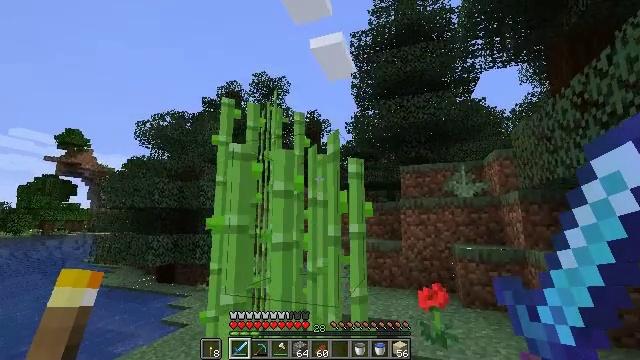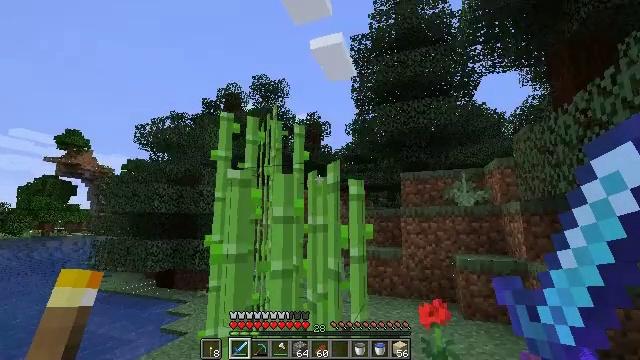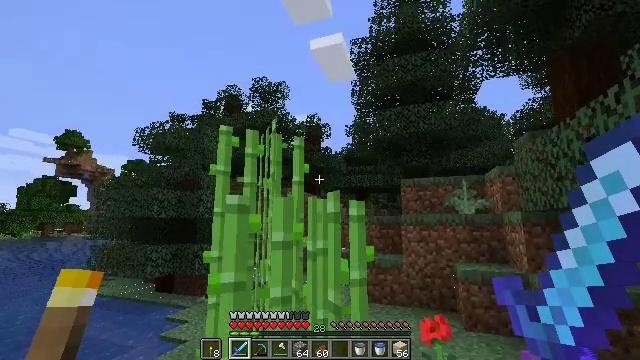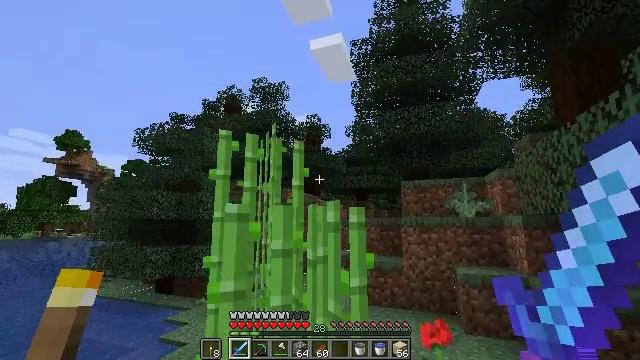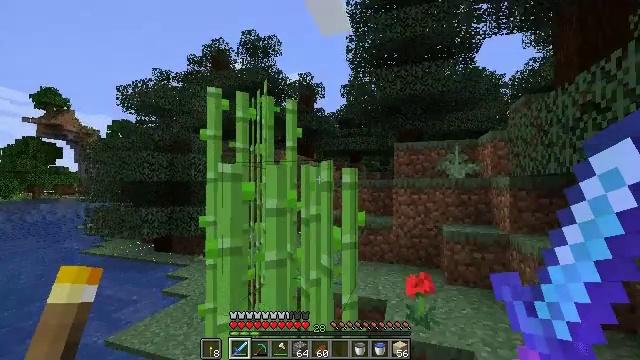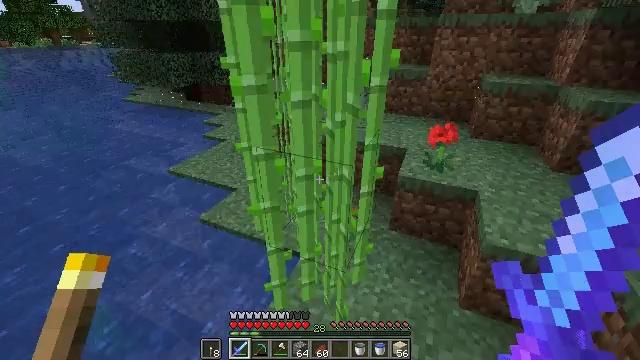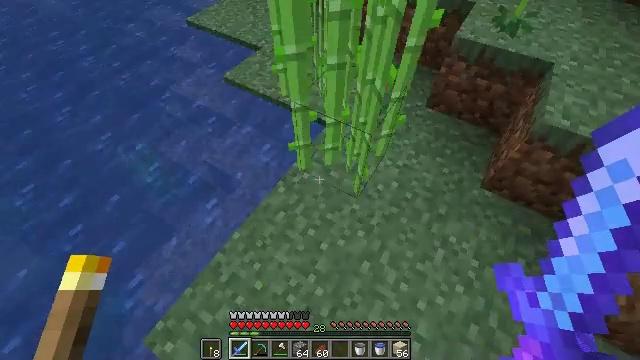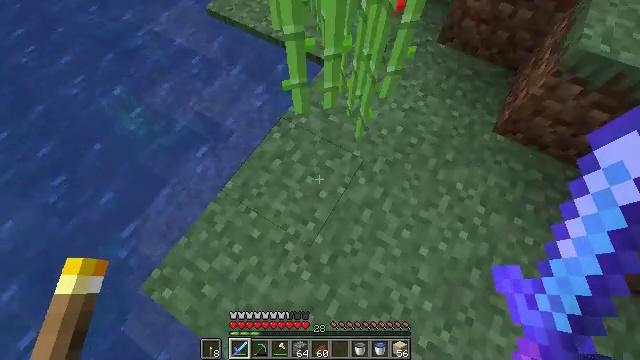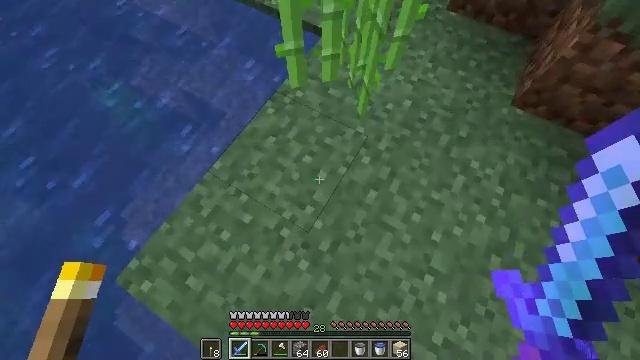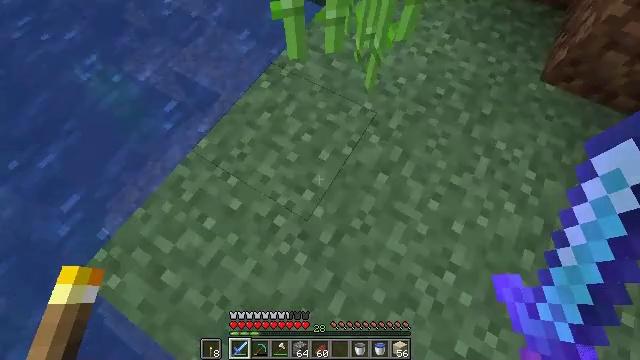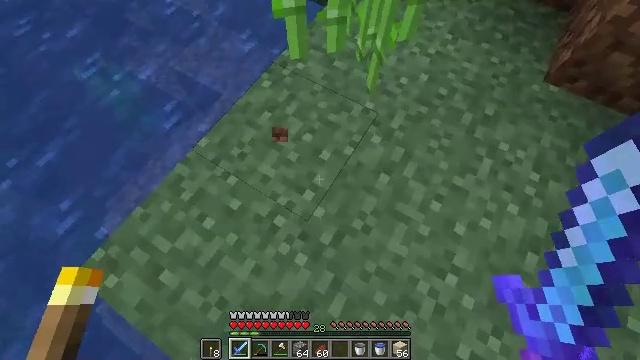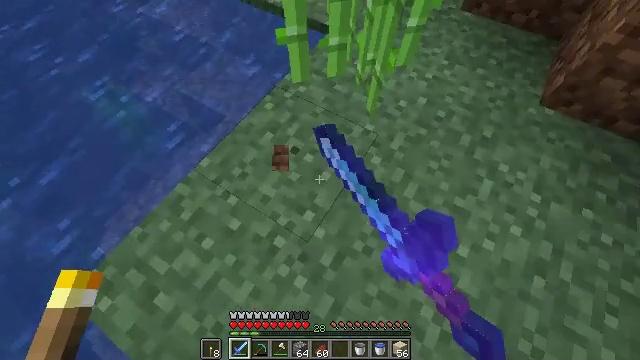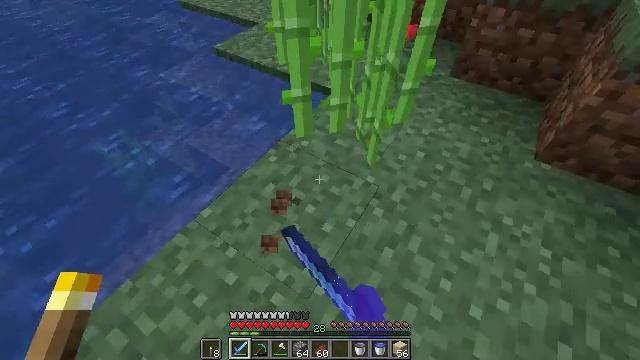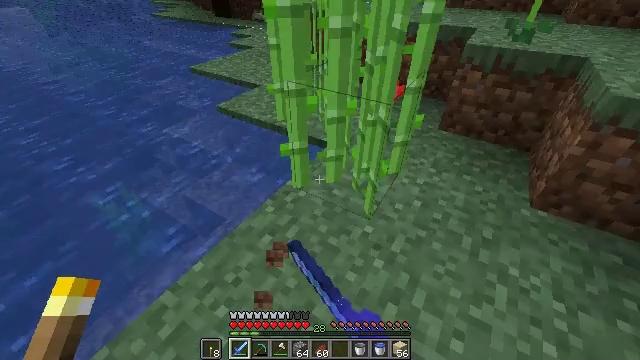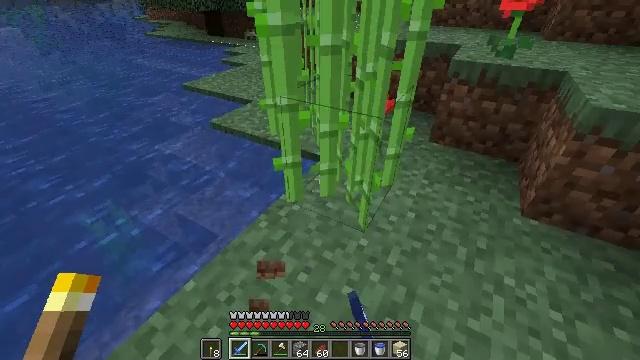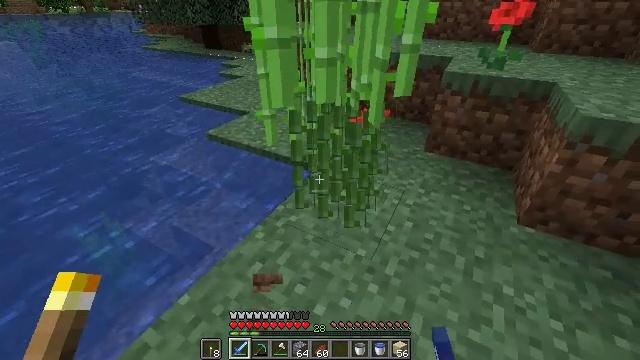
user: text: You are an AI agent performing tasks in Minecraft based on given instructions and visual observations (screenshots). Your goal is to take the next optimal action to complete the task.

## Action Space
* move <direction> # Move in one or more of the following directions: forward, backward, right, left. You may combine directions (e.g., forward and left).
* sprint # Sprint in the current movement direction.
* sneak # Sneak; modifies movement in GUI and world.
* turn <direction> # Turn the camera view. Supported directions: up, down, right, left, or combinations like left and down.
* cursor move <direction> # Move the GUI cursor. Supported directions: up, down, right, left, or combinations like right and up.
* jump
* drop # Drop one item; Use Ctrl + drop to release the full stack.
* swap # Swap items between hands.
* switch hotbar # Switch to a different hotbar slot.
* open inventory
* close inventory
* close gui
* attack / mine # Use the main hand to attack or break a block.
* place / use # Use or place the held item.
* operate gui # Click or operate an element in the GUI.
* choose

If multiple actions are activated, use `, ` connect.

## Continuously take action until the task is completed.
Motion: motion action
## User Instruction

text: Break the sugar cane.
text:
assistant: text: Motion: no_op
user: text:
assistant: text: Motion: no_op
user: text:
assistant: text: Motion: no_op
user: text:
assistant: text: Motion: turn right and down
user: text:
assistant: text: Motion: turn left and down
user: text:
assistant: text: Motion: turn left and down
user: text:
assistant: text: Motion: turn down
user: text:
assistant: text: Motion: turn down
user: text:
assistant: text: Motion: no_op
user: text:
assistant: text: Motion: attack / mine
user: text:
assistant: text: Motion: turn up, attack / mine
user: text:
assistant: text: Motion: turn up, attack / mine
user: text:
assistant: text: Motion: turn up
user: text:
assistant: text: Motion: turn right and up
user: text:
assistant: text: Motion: turn up, attack / mine
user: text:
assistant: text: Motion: move forward, attack / mine
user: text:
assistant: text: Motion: move forward, attack / mine
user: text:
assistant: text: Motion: move forward, attack / mine
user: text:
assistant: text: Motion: move forward, attack / mine
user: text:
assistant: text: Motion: move forward, attack / mine
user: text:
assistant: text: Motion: move forward, attack / mine
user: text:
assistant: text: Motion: move forward, attack / mine
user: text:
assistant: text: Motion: move forward, attack / mine
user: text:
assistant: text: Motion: move forward, attack / mine
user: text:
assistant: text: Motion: no_op
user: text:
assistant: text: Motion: no_op
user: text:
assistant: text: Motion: move forward
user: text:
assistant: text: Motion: move forward
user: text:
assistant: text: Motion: move forward
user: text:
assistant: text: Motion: move forward